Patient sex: M
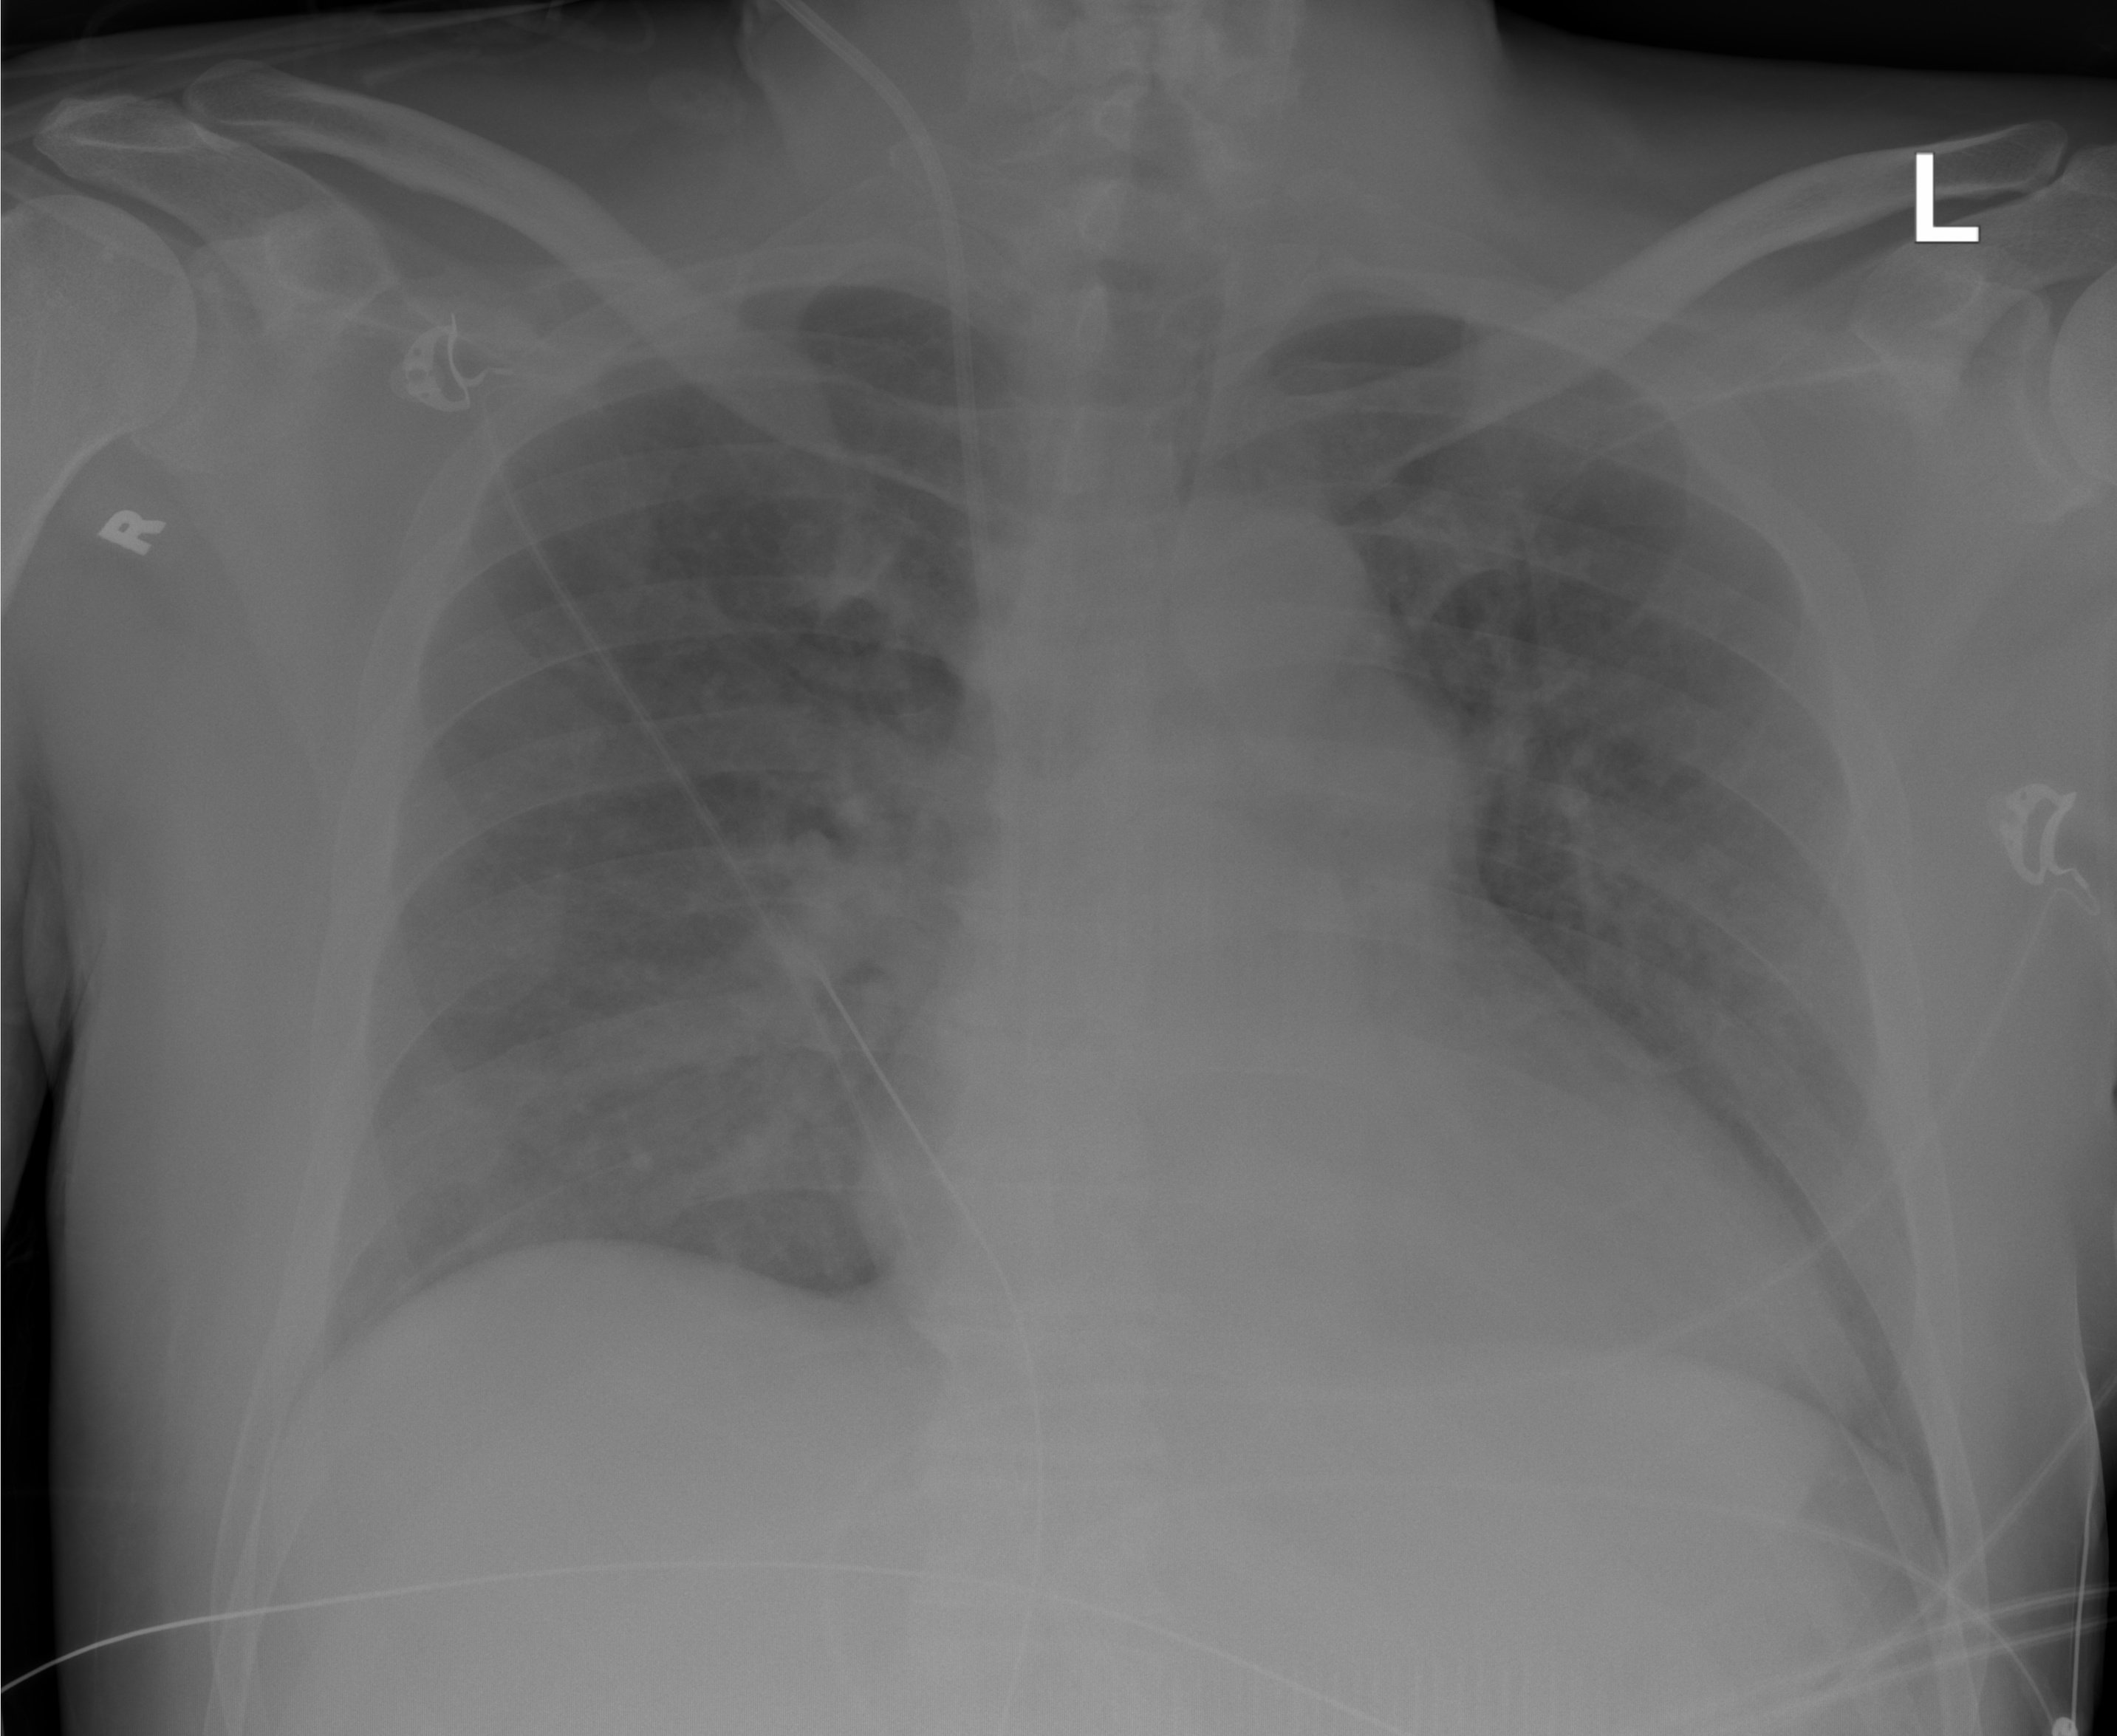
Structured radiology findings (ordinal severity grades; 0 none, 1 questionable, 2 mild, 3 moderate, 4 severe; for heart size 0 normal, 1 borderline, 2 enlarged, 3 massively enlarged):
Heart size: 1
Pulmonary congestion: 2
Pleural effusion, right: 0
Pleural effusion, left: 0
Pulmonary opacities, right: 2
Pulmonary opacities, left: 2
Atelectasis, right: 0
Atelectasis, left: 0